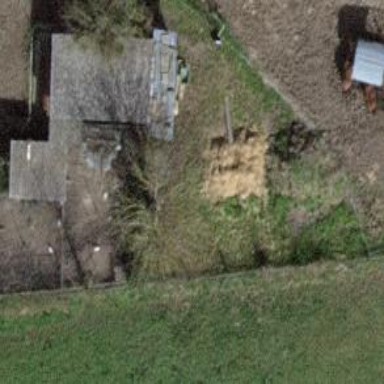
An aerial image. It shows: Farmyard area.